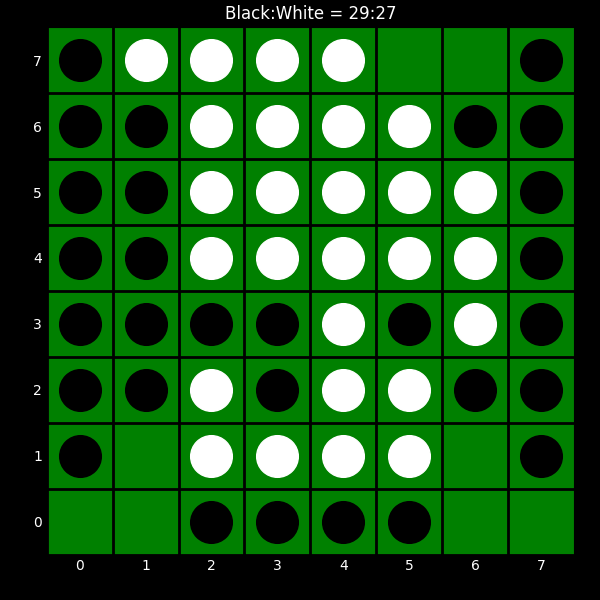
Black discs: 29
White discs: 27